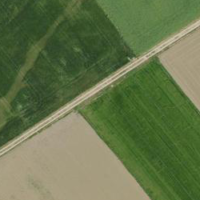
EUNIS habitat code: 52
Species observed at this site:
Serinus canaria